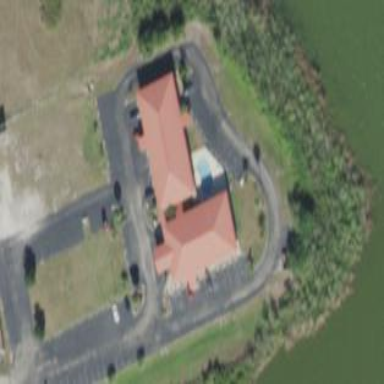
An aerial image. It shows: Hotel building.